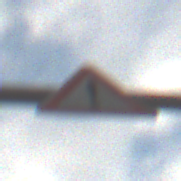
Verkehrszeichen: Gefahrenstelle
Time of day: MorningAfternoon
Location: Outdoor (Nature)
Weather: PartlyCloudy
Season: Autumn
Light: Natural